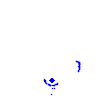
Particle: kaon